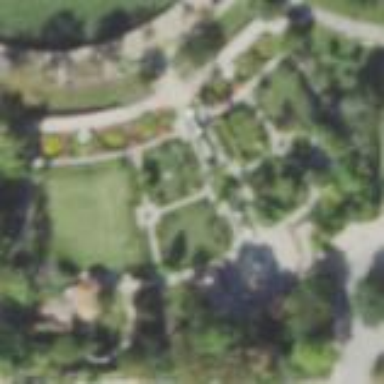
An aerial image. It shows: Garden that is leisure land.